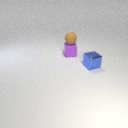
small brown rubber sphere above small purple rubber cube